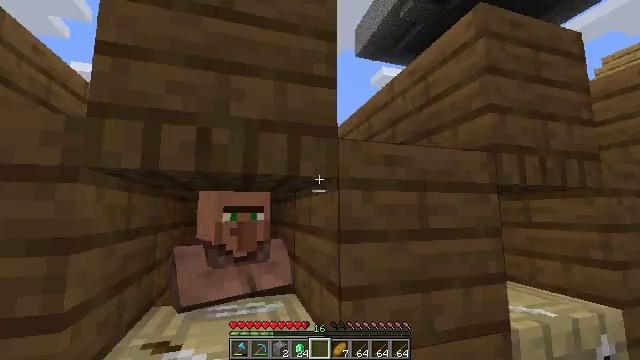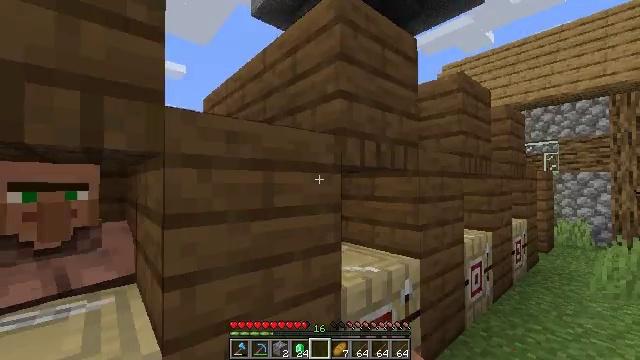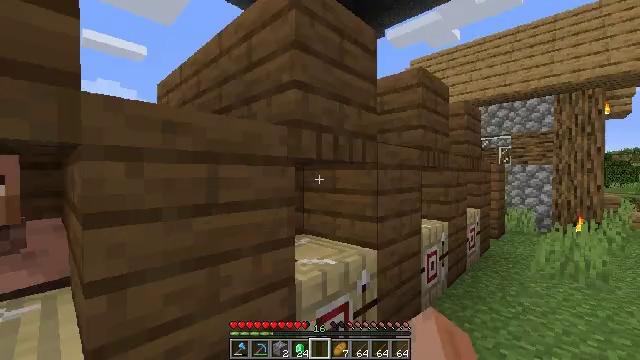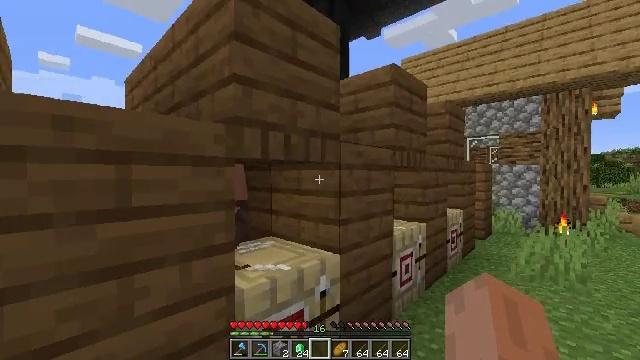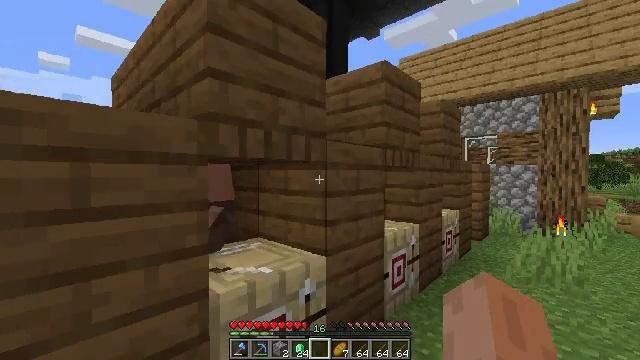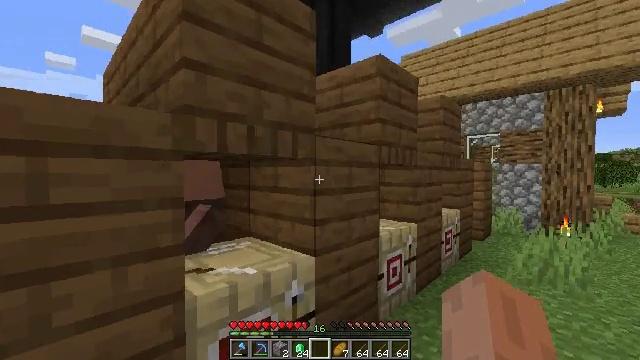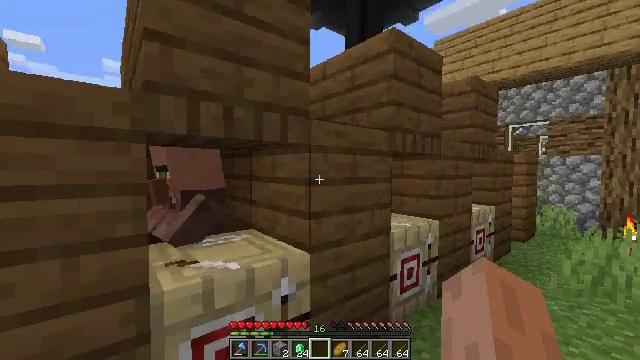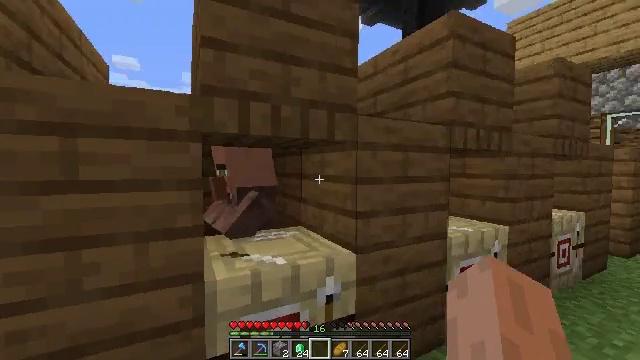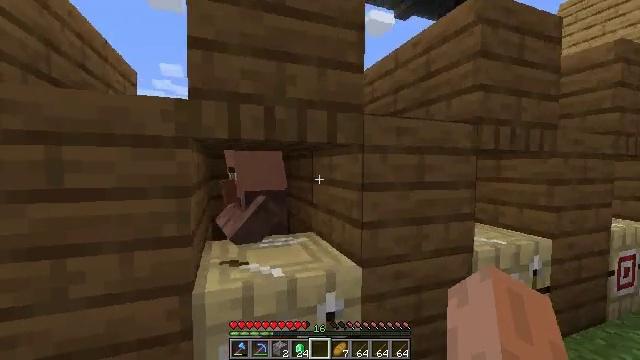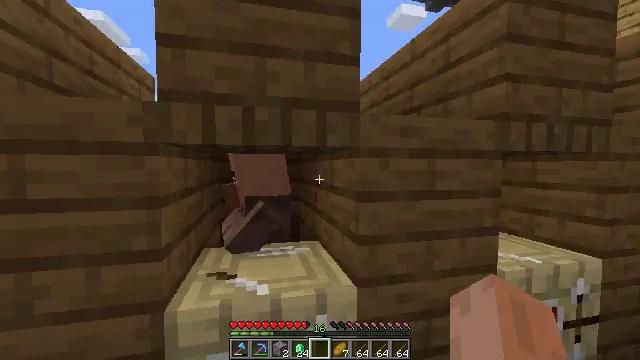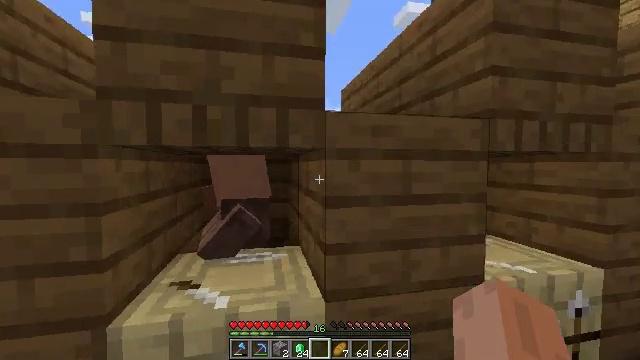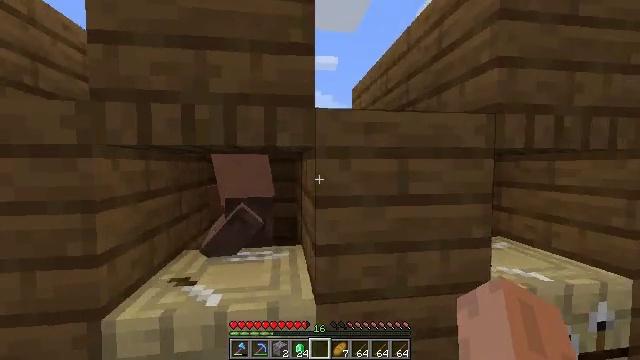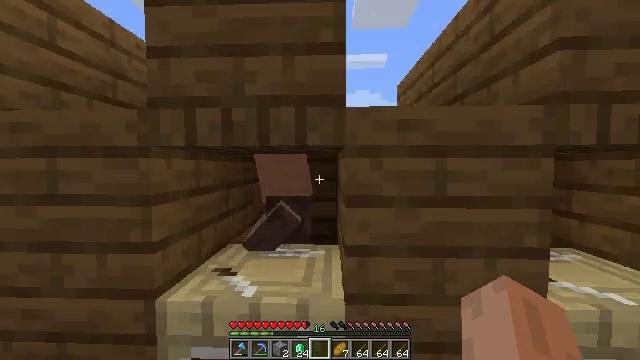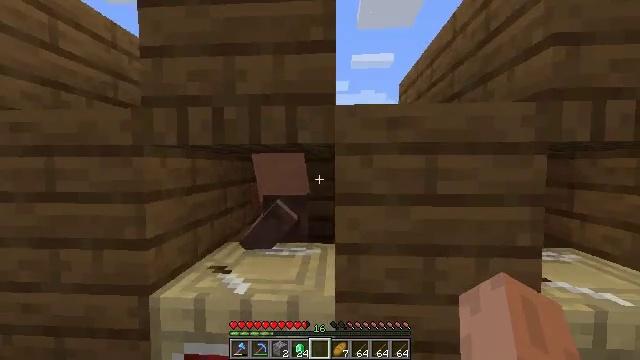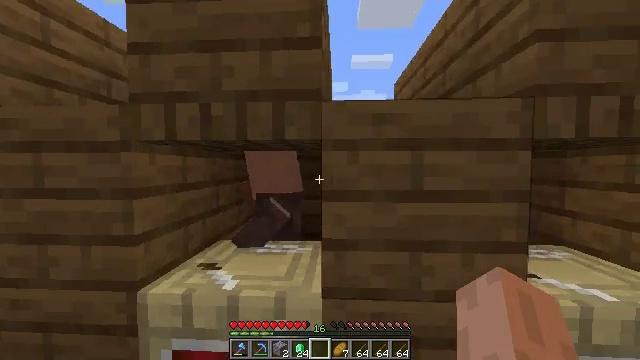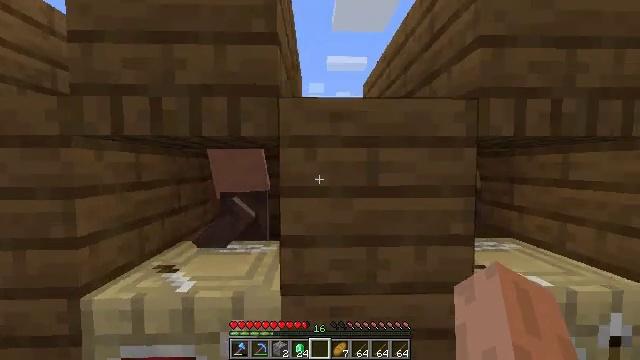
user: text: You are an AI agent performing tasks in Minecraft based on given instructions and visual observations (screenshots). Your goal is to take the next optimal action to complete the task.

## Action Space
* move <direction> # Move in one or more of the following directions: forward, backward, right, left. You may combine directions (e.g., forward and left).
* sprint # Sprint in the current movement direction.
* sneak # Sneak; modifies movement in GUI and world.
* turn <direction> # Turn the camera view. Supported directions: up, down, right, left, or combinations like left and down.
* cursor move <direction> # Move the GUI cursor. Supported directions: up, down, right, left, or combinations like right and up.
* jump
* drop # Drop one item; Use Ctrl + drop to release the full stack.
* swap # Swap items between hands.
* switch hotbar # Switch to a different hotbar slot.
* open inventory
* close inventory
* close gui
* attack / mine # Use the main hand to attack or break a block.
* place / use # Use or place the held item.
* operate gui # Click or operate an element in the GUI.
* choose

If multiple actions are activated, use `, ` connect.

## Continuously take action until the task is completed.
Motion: motion action
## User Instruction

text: Get the fletching table back into the inventory.
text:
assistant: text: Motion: move right, turn right and down
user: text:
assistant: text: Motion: move right, turn right and down
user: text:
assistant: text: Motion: move forward and move right
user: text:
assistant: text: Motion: move forward and move right
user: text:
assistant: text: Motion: move forward and move right
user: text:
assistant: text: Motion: move forward and move right, turn left and down
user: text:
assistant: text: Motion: move forward and move right, turn left
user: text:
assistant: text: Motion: move forward and move right, turn left
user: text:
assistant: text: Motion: move forward and move right, turn left
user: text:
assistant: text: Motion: move right, turn left
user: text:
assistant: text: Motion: move right, turn left
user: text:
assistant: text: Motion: turn left
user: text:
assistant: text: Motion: turn left
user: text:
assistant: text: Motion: no_op
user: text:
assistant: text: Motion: move right, turn right
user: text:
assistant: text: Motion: move right, turn right
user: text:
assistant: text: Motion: move forward and move right, turn right
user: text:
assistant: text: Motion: move forward and move right, turn right
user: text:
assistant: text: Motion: move forward and move right
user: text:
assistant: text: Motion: move forward and move right
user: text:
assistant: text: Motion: move forward and move right
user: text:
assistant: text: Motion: move forward and move right
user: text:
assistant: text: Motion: move forward and move right
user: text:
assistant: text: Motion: move forward and move right
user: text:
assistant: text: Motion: move forward and move right
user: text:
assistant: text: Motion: move forward and move right, turn left
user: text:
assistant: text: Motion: move forward and move right, turn left
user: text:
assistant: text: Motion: move forward and move right, turn left
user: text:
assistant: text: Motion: move right, turn left
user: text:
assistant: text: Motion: move right